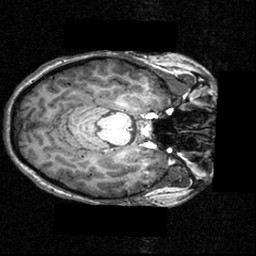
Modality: T1w
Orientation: axial
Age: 17
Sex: female
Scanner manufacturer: siemens
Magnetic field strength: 3.951 T
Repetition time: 1.5 s
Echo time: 0.00335 s